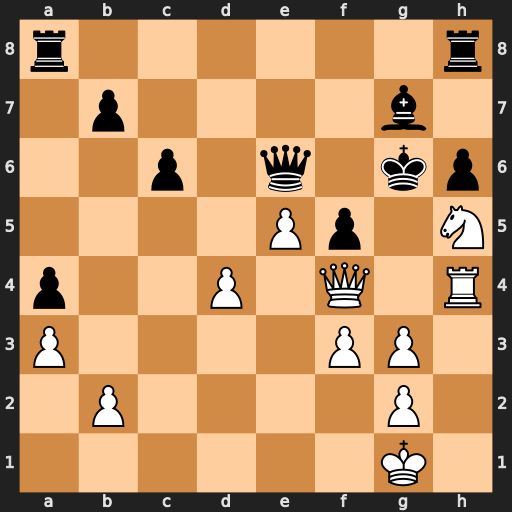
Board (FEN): r6r/1p4b1/2p1q1kp/4Pp1N/p2P1Q1R/P4PP1/1P4P1/6K1
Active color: w
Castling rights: -
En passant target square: -
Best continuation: g4 Raf8 gxf5+ Qxf5 Rg4+